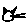
Label: cat